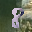
Label: 8